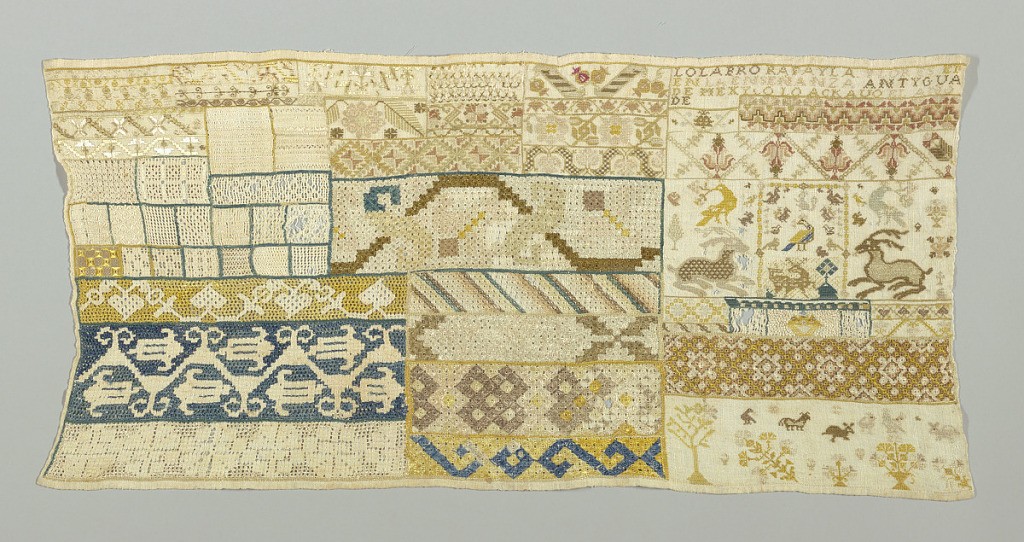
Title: Sampler
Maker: Rafayla Flores
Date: early 19th century
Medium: silk on linen Technique: plain weave foundation with cross, back, knot, double running, satin stitches, and withdrawn element work
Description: Bands of pattern in solid embroidery and in withdrawn element work, with spot motifs, in many colors on a white ground.